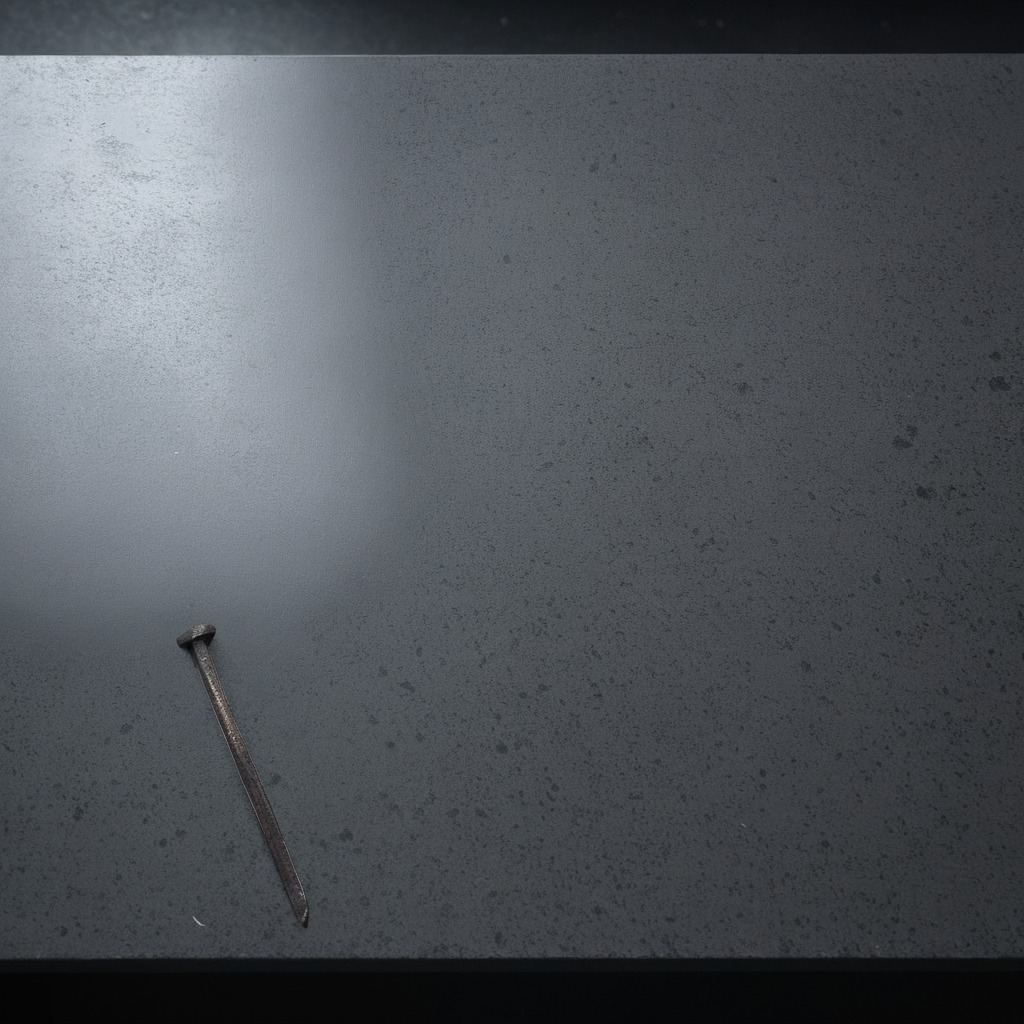
An iron nail is lying on a clean granite table inside a workshop at night.